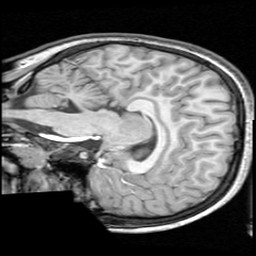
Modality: T1w
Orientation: sagittal
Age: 9
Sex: female
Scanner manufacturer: ge
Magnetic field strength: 1.5 T
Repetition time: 0.03333 s
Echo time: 0.008 s